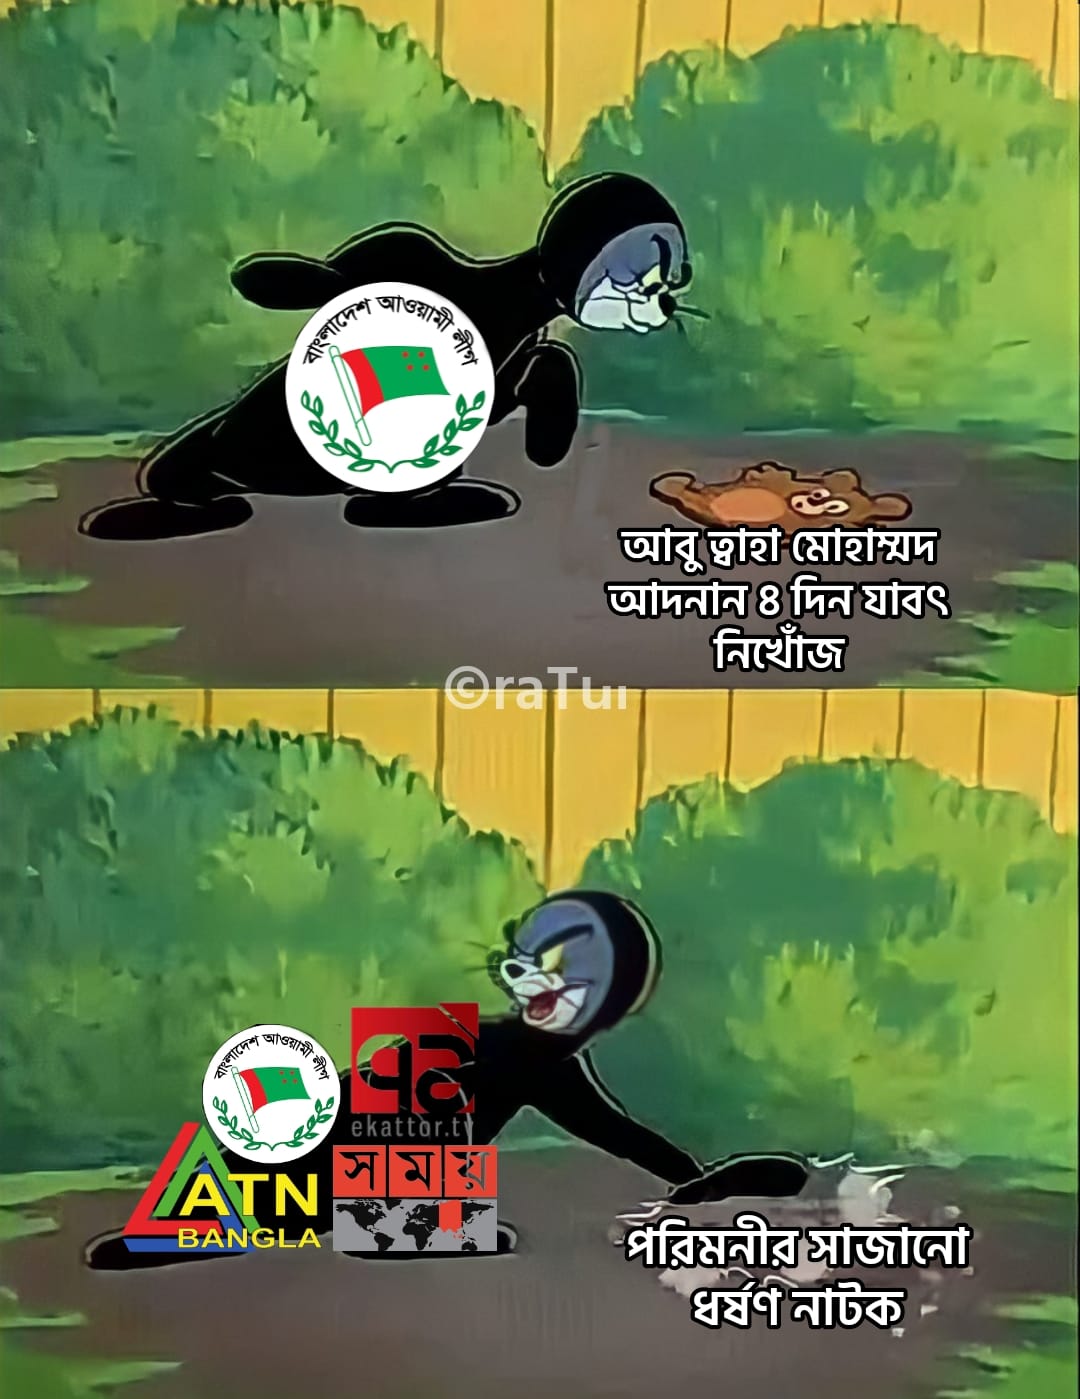
Text: বাংলাদেশ আওয়ামী লীগ আবু ত্বাহা মোহাম্মদ আদনান ৪ দিন যাবৎ বাংলাদেশ আওয়ামী লীগ নিখোজ পরিমনীর সাজানো ধর্ষণ নাটক
Label: Hate
Hate category: Political
Targeted group: Organization